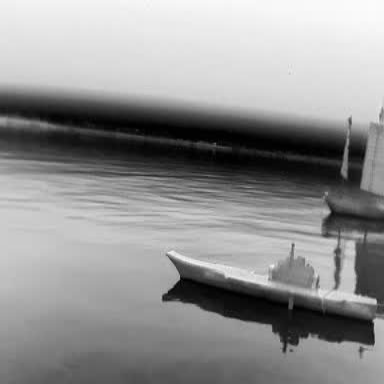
There is a sailboat in the infrared image.